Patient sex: M
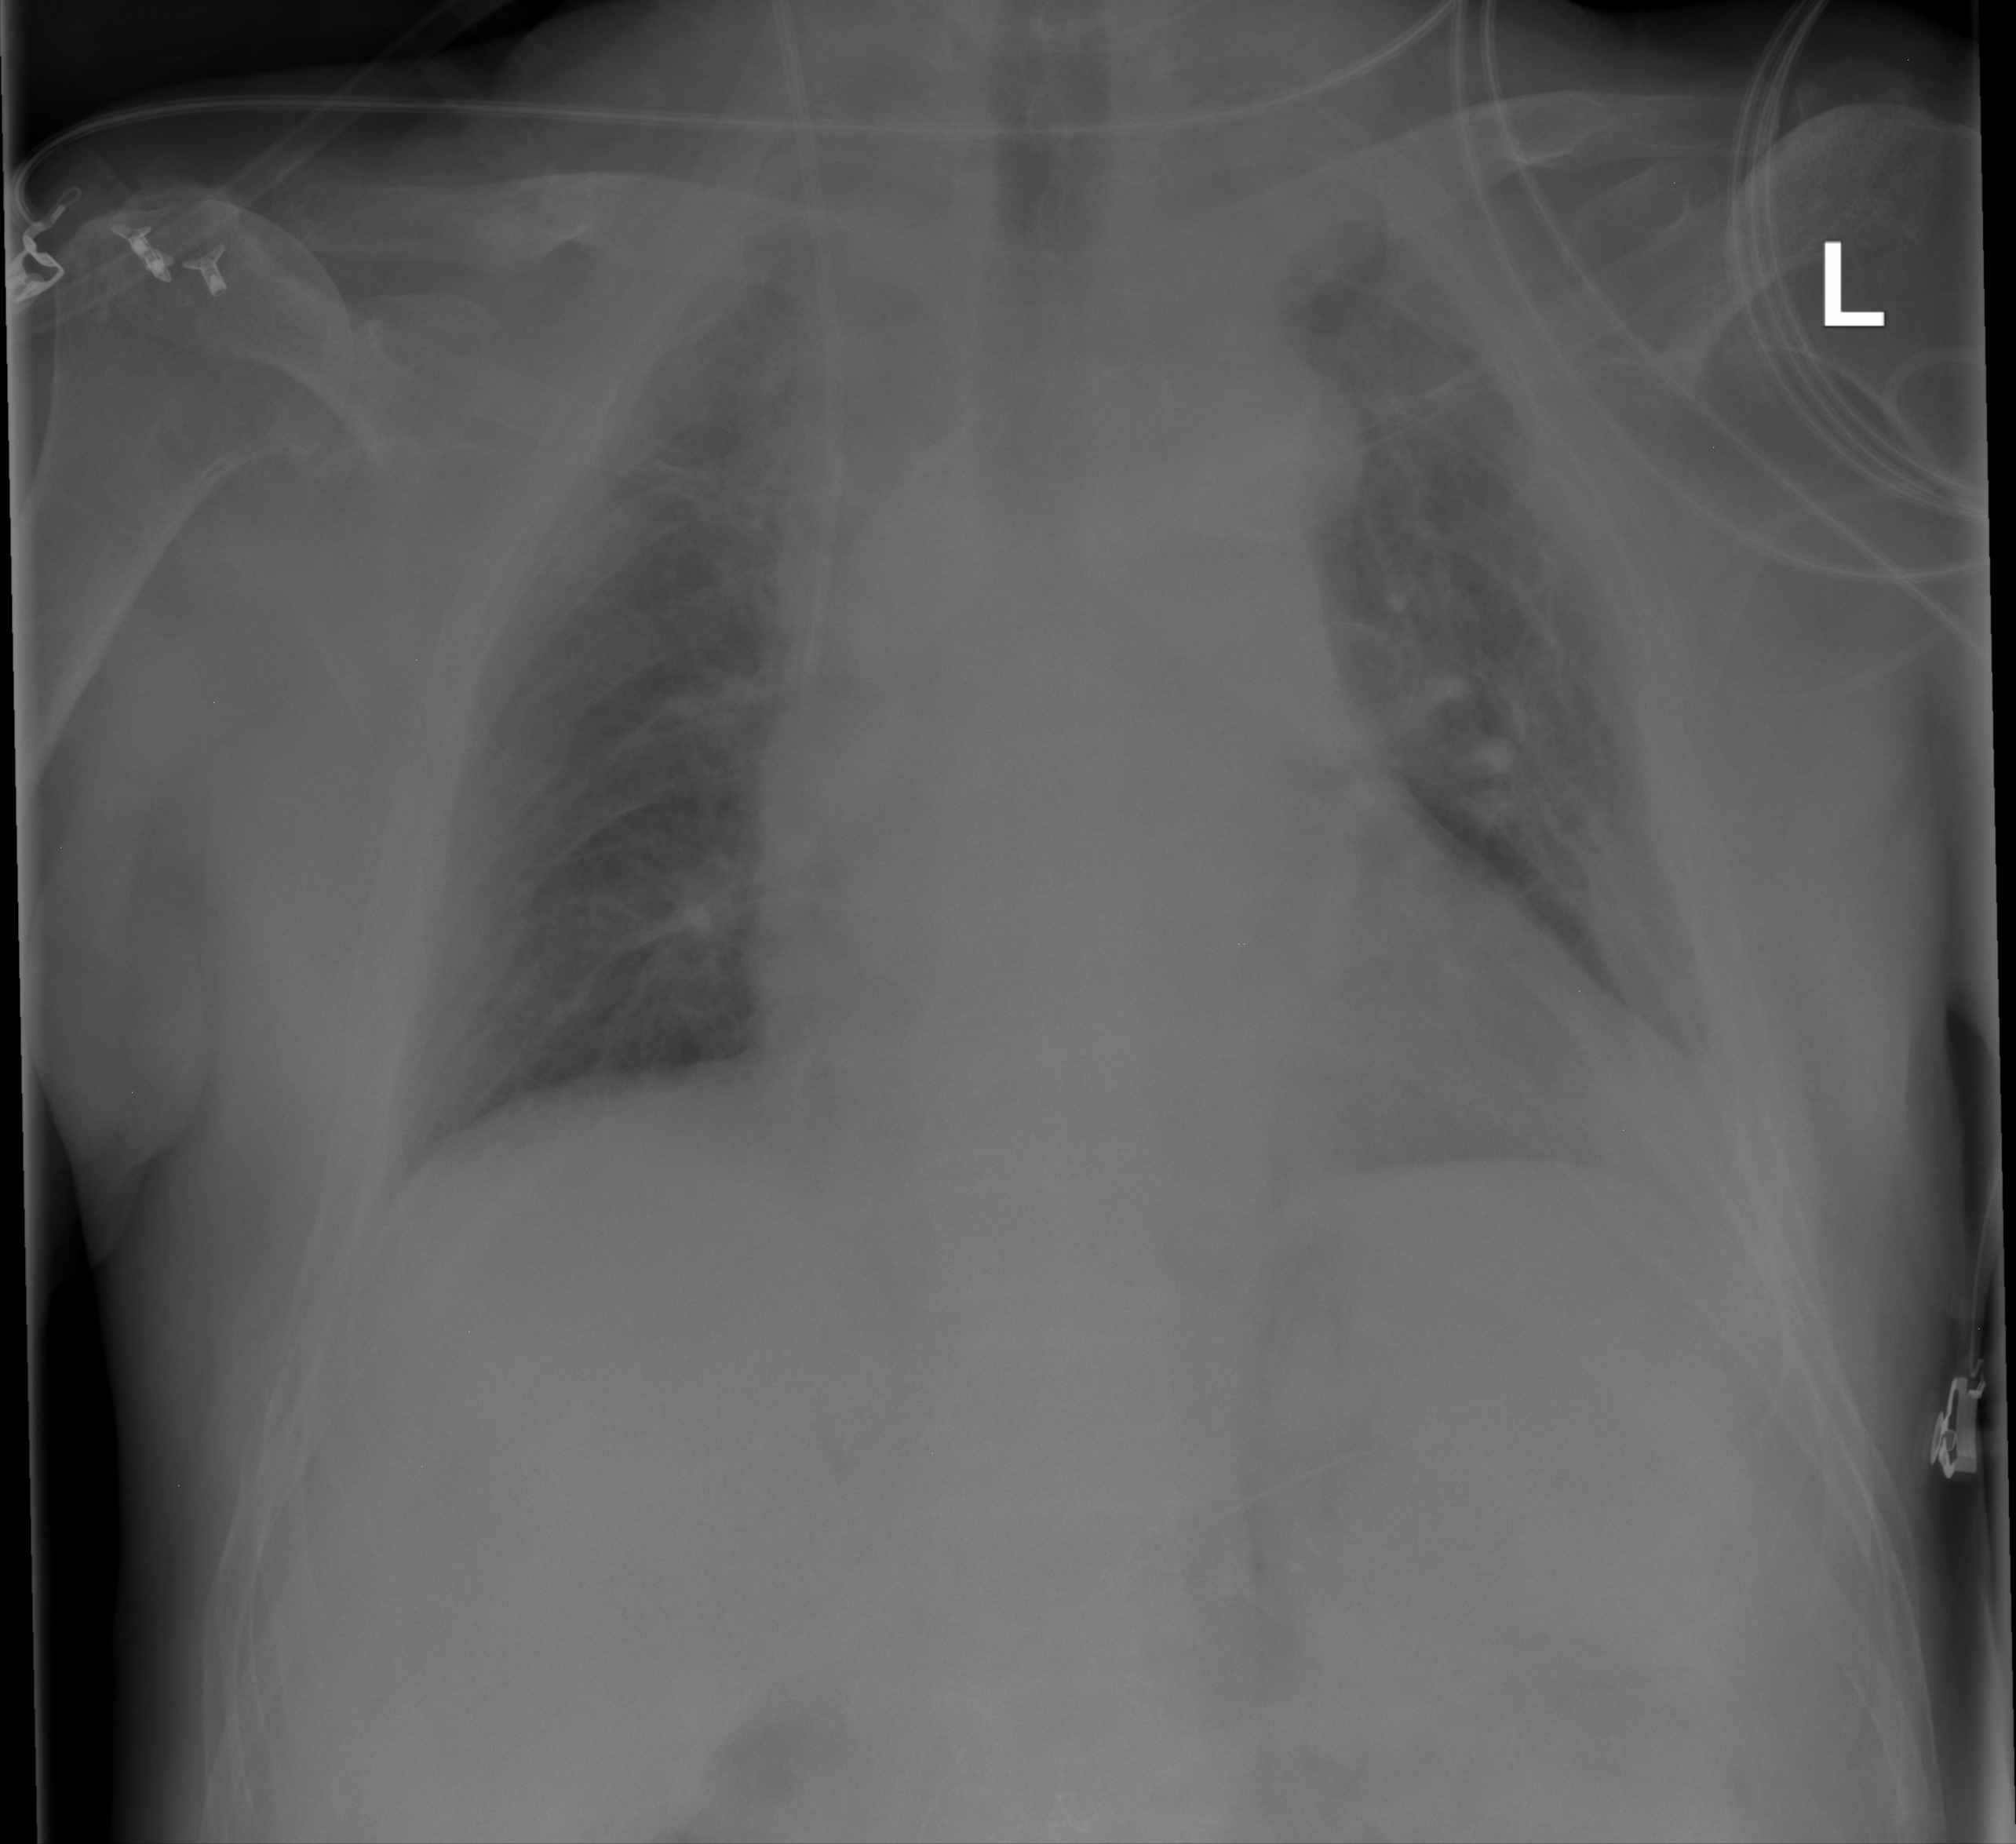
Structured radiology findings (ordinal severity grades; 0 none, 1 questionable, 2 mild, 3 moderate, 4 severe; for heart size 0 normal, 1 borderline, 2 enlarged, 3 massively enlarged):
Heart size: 1
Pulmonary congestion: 1
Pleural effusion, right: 0
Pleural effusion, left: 0
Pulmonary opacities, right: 0
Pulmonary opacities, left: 1
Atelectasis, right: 0
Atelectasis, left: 2